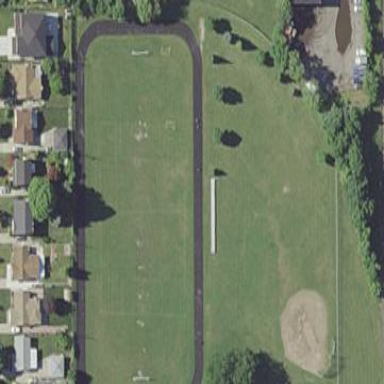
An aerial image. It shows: Pitch designated for athletics and running.